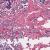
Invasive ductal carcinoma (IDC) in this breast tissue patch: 0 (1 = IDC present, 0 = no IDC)